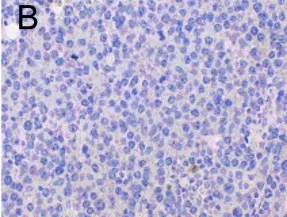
Negativity for kappa.
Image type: pathology (h&e)